Field crop: maize
Growth stage: 2
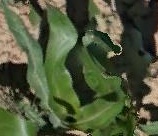
Species: maize